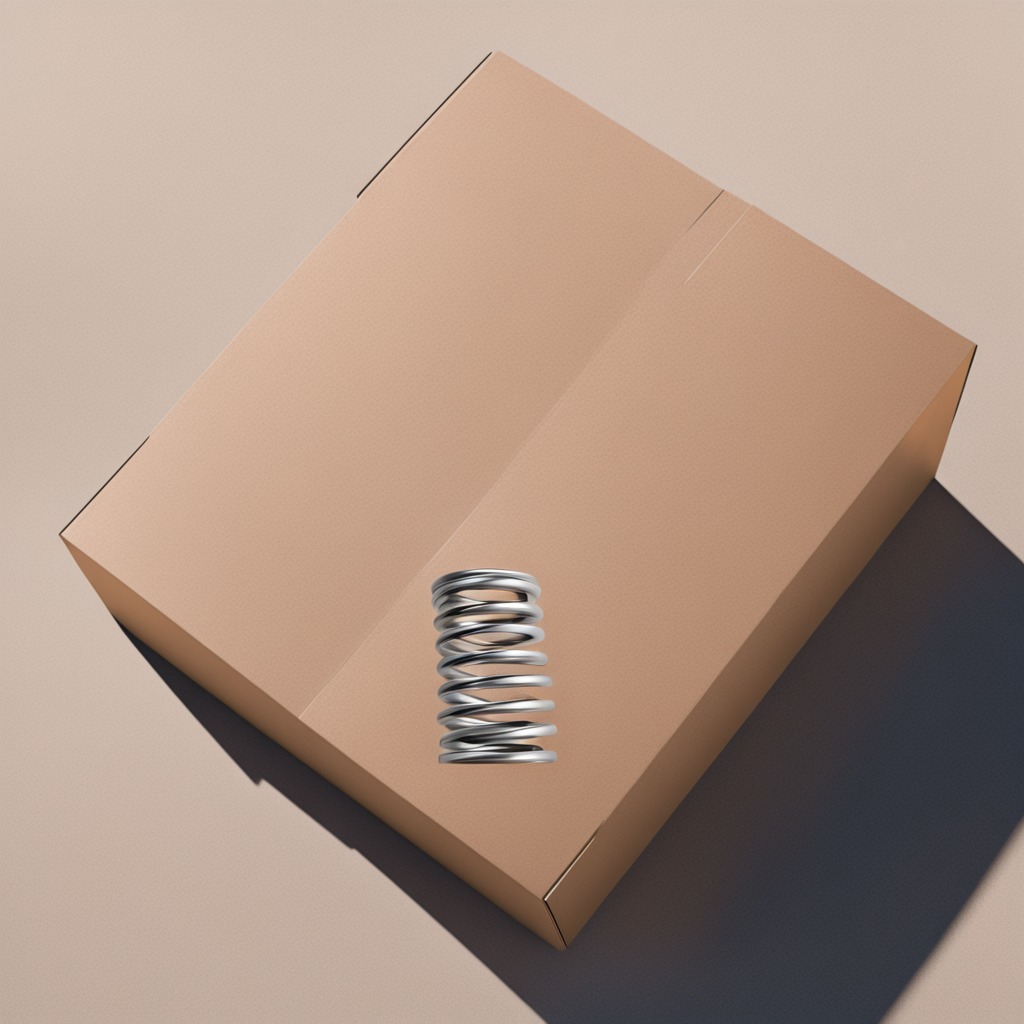
A coiled metal spring is lying on the cardboard box surface.